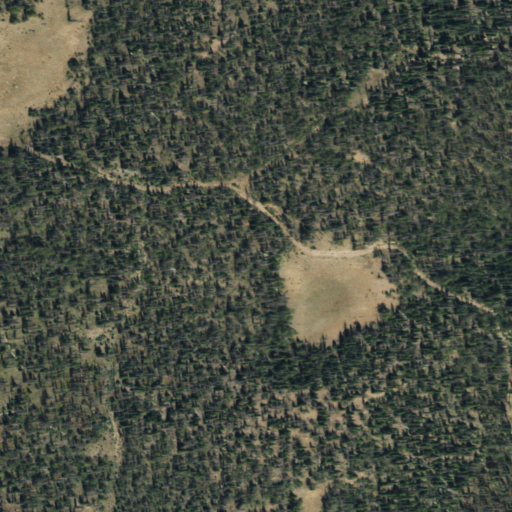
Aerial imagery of mountain in Colorado named Minnie Mountain containing evergreen forest and grassland